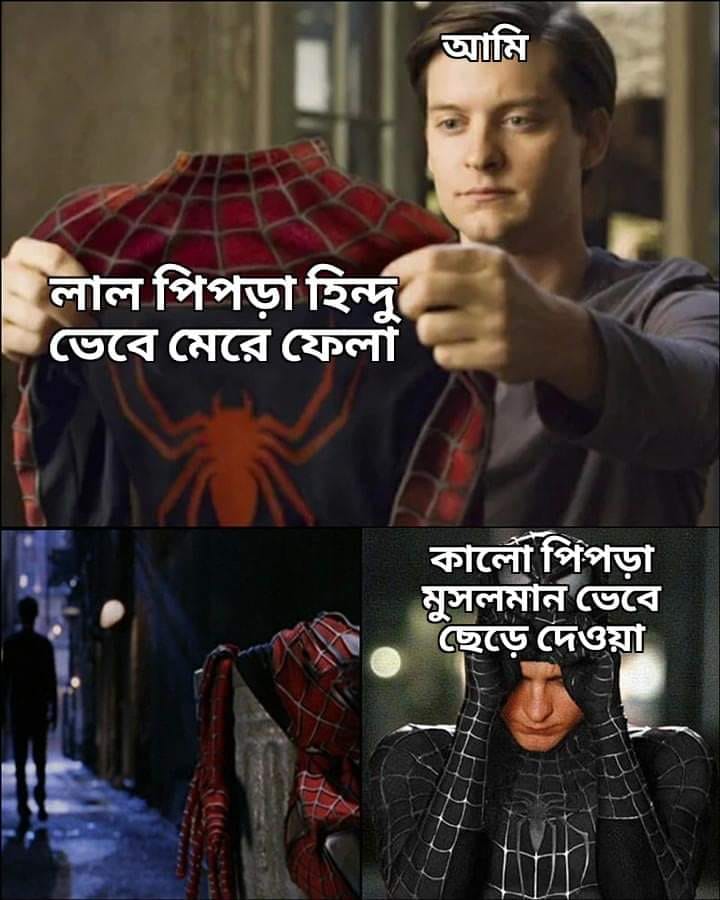
Caption: লাল পিপড়ে হিন্দু ভেবে মেরে ফেলা      কালো পিপড়া মুসলমান ভেবে ছেড়ে দেওয়া
Label: non-hate